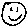
Label: smiley face